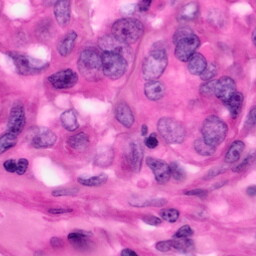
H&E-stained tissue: Pancreatic